Here is the raw acceleration-versus-time signal recorded on a bearing housing. Diagnose the bearing from this image, choosing from: normal, inner_race, outer_race, ball.
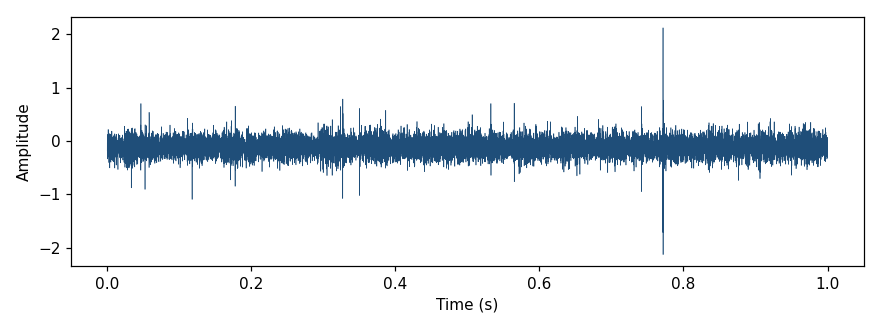
Answer: inner_race